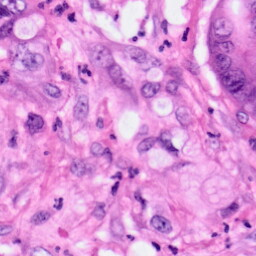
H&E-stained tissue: Pancreatic